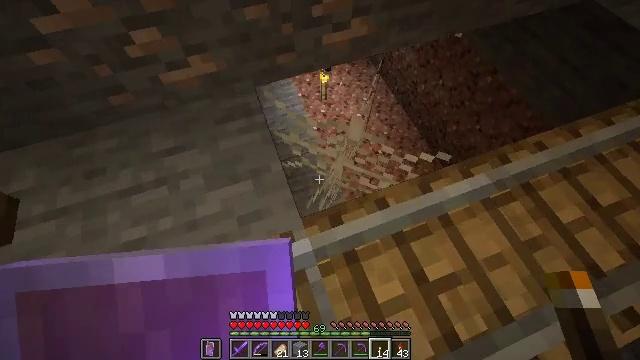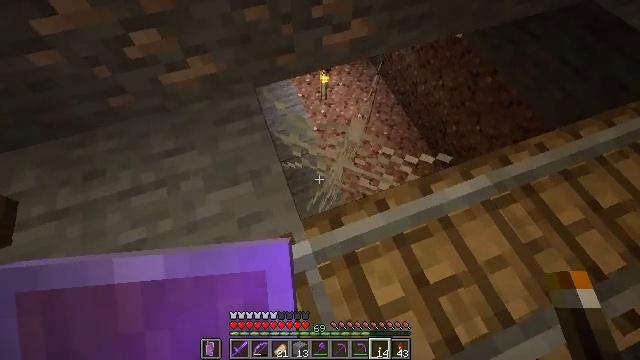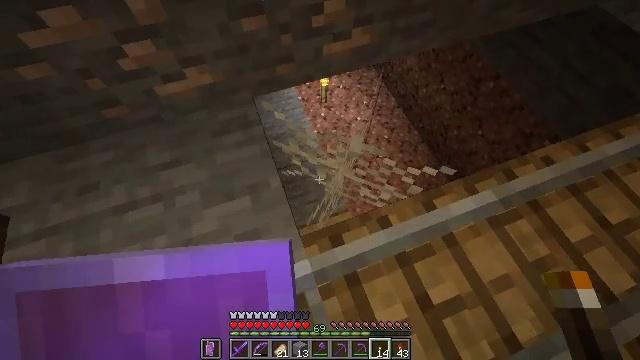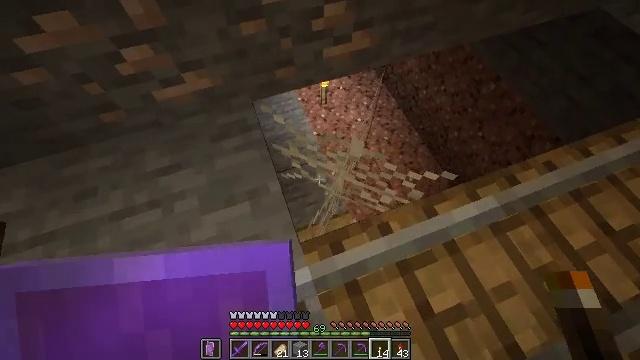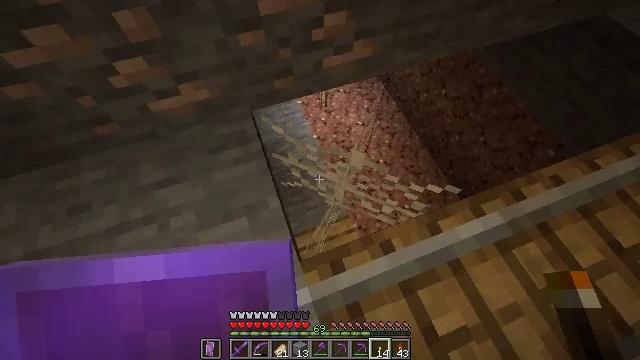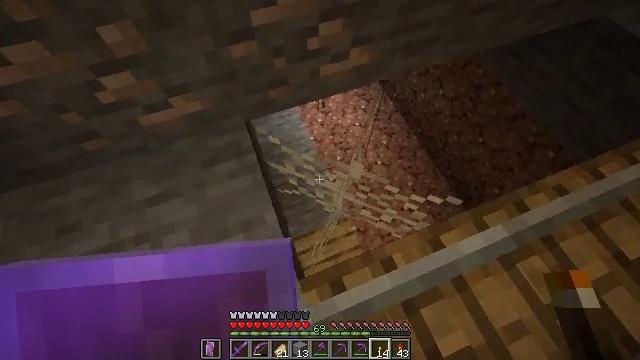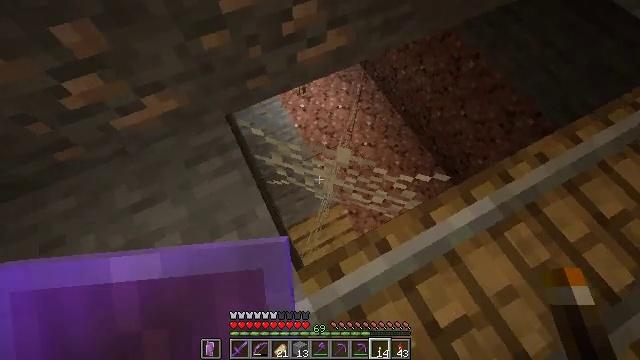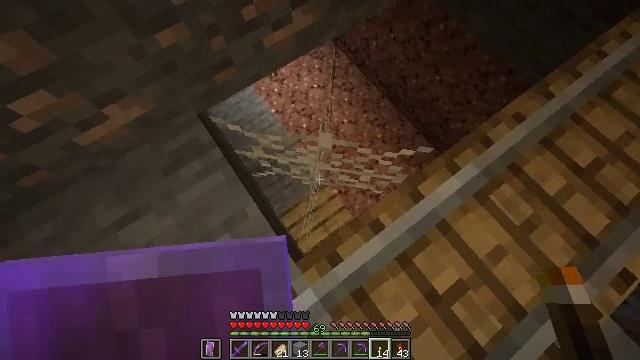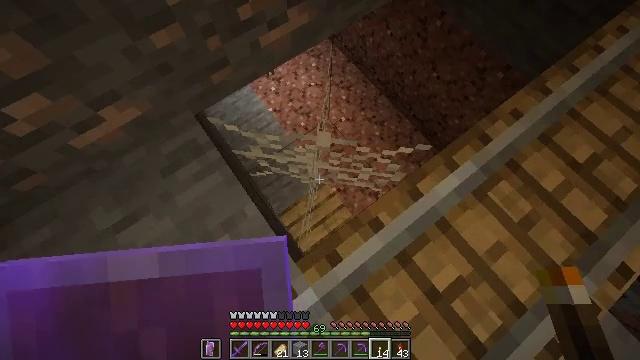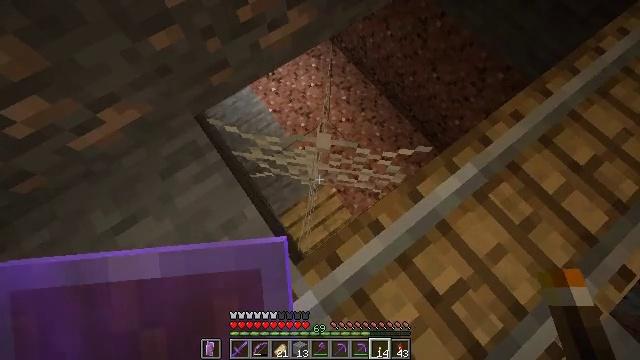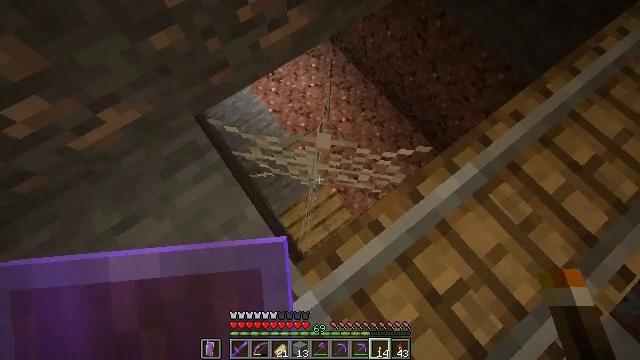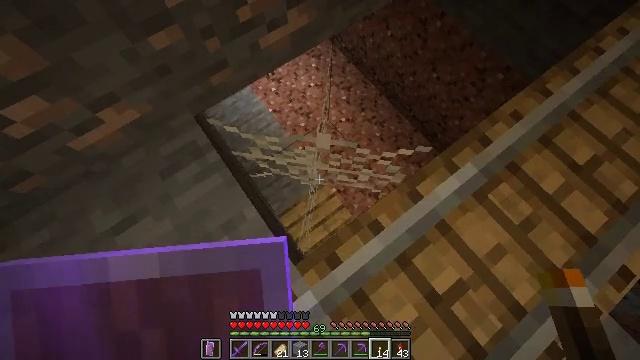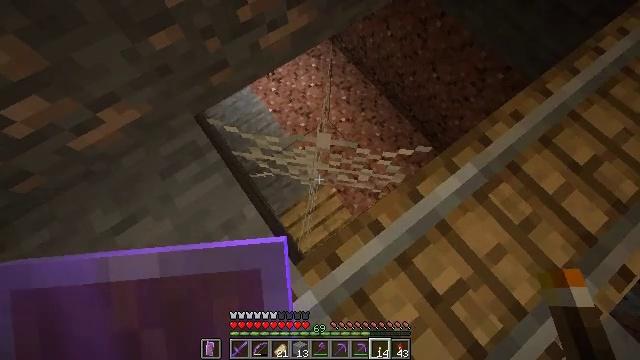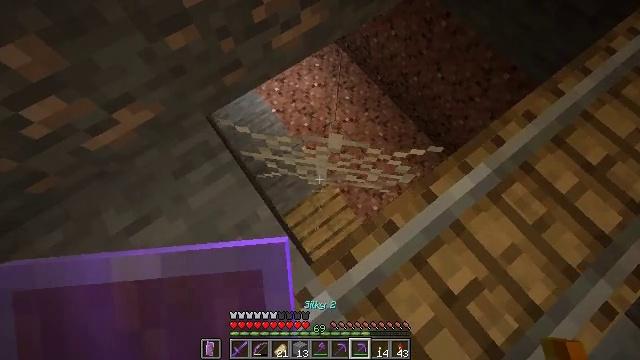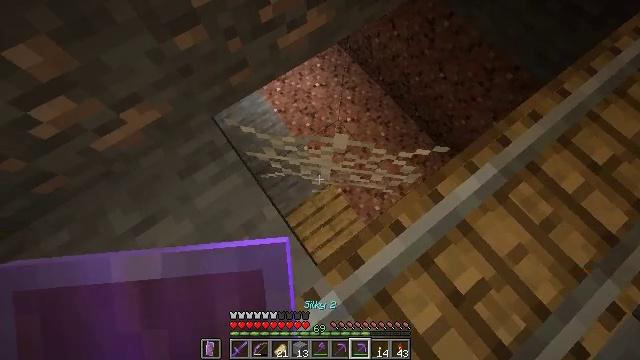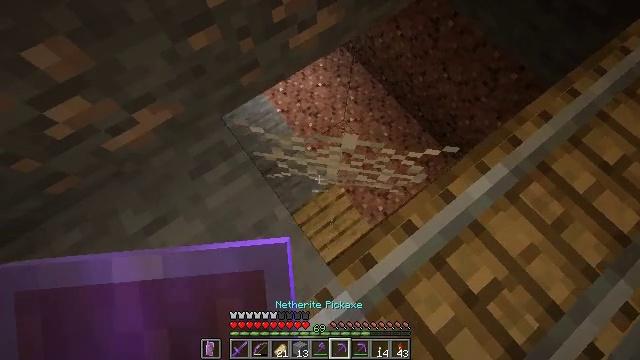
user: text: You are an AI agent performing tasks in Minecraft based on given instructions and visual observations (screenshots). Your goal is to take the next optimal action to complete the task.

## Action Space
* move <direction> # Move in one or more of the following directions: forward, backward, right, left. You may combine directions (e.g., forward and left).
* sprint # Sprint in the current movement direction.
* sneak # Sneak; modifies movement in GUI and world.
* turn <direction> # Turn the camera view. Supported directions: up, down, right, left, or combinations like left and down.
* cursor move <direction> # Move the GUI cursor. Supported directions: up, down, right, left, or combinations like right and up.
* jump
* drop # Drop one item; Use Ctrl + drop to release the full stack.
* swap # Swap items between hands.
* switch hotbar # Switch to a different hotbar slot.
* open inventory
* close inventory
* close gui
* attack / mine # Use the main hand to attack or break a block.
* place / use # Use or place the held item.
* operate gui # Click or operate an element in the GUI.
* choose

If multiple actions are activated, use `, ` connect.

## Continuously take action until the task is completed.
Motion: motion action
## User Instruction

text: Clear out the cobweb from the stronghold.
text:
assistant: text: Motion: move forward, sneak
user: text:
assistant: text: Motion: move forward, sneak
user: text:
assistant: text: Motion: move forward, sneak
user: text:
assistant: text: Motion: move forward, sneak
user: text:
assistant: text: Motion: move forward, sneak, turn right
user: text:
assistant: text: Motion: sneak, turn right and down
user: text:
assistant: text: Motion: sneak, turn right and down
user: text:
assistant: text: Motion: sneak
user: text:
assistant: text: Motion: sneak
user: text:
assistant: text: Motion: sneak
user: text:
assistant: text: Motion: sneak
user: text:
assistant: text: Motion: move left, sneak
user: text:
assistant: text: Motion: move left, sneak
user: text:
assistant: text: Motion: move left, sneak
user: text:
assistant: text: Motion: move left, sneak
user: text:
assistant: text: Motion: move left, sneak
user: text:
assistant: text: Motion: move left, sneak
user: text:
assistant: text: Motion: move left, sneak
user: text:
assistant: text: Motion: sneak
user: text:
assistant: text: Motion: sneak
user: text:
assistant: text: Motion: sneak
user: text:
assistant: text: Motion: sneak
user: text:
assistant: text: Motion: sneak
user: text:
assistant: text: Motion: sneak
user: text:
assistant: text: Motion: sneak
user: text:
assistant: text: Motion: sneak
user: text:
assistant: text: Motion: sneak
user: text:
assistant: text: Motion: sneak
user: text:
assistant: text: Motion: sneak
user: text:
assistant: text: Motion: sneak